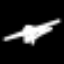
Label: pants